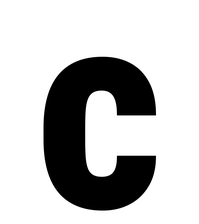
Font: Roboto_Condensed_ExtraBold